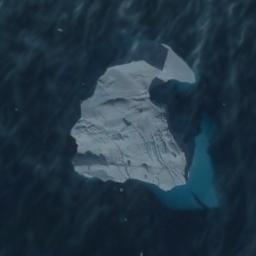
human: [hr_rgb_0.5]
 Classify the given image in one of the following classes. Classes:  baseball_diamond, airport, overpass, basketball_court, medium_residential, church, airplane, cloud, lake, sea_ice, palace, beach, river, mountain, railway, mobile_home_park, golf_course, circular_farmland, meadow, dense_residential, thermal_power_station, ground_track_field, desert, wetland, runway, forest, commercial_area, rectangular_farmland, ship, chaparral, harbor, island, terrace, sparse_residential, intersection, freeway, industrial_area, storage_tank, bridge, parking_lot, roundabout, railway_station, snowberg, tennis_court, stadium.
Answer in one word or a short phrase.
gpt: sea_ice